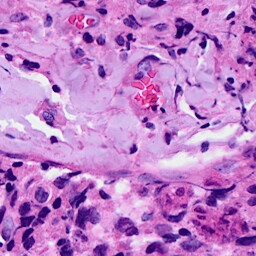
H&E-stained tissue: Breast